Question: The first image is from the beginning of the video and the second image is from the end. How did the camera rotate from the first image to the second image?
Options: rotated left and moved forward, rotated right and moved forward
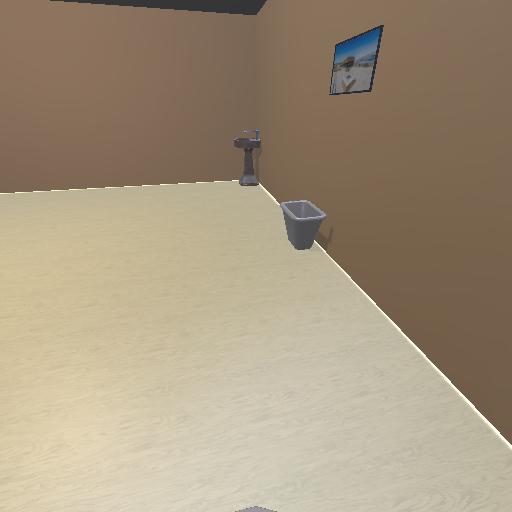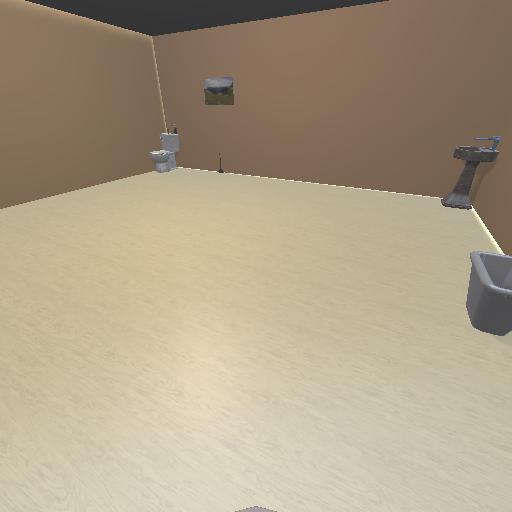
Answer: rotated left and moved forward